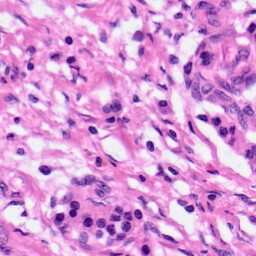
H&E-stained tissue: Pancreatic